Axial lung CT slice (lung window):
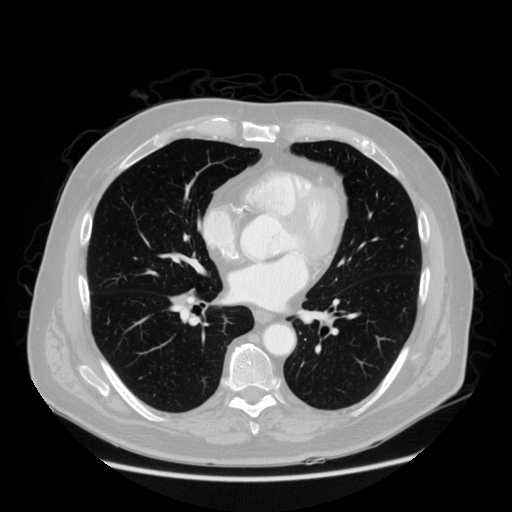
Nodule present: no